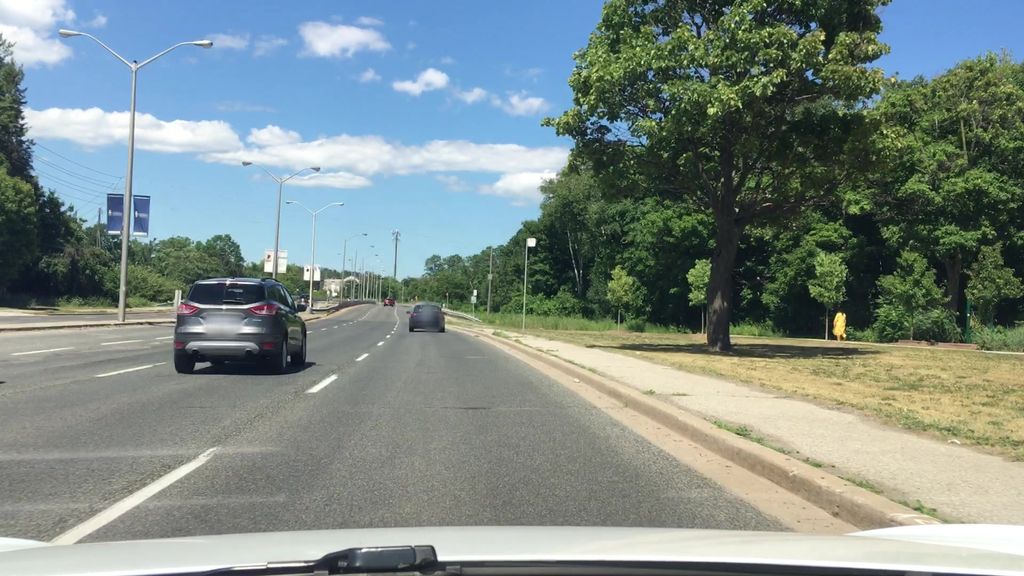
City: toronto